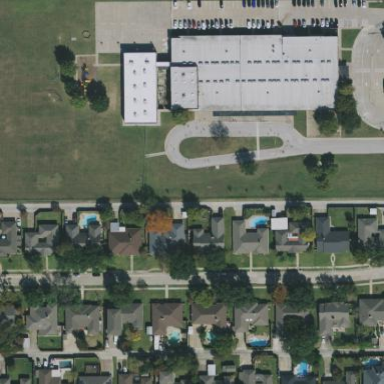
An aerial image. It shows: School.